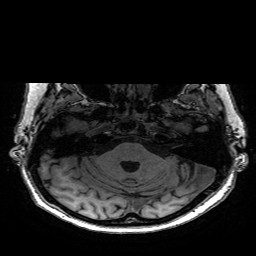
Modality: T1w
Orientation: coronal
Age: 74
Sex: female
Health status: healthy
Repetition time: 2.53 s
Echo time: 0.0034 s